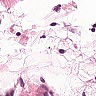
Metastatic tissue present: no